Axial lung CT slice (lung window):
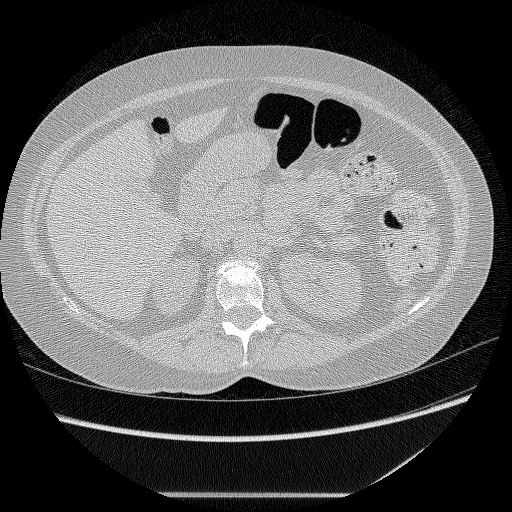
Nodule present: no